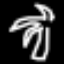
Label: palm tree